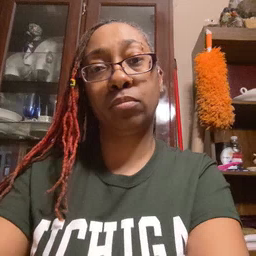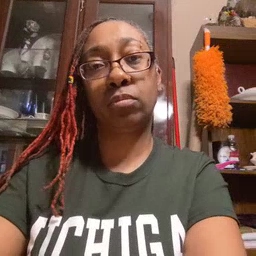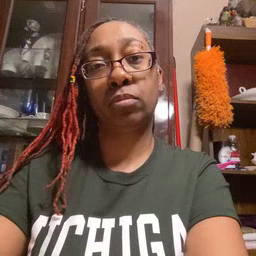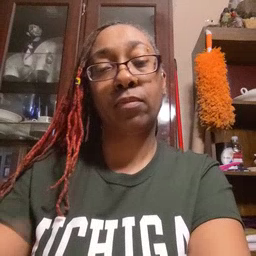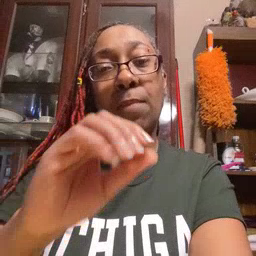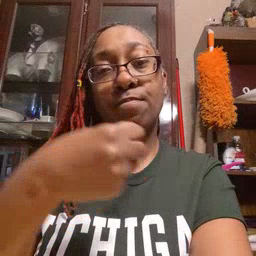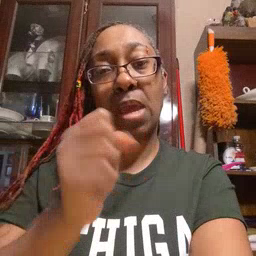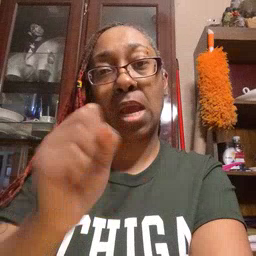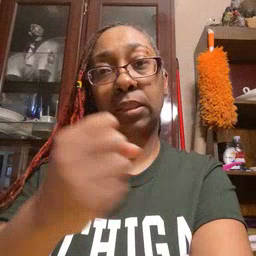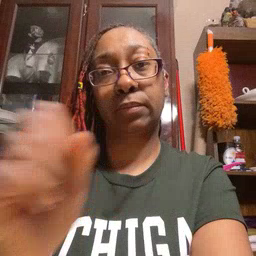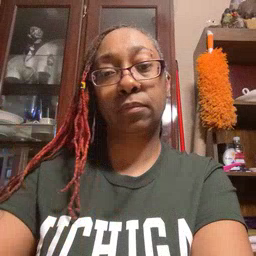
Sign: make